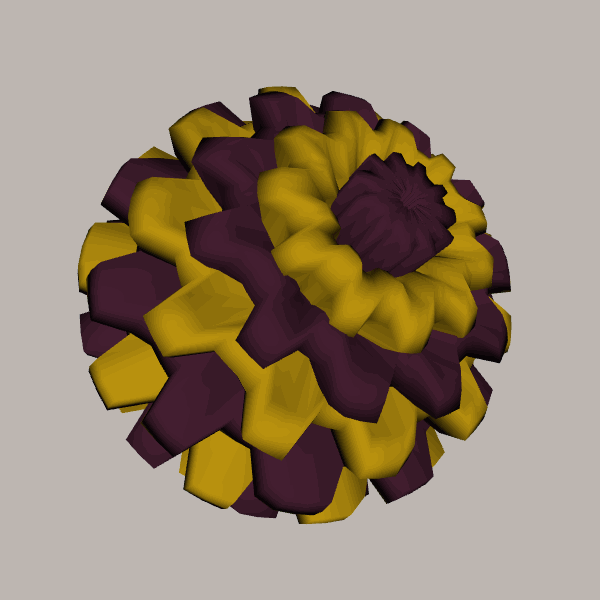
Background: light